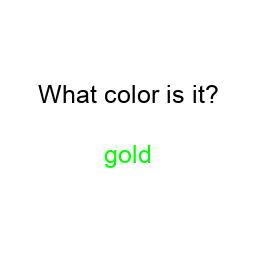
Color: lime
Color name shown: gold
Background color: white
Question text color: black